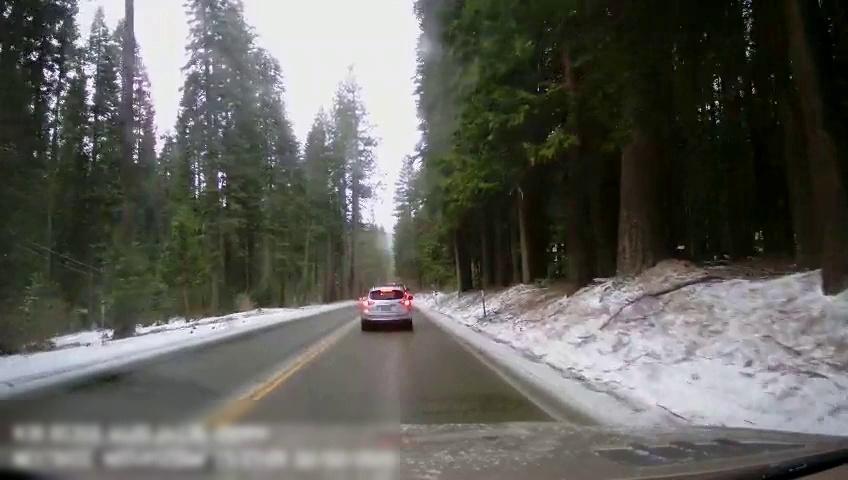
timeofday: Day
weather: Snowy
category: Drivable Space
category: Vehicles | Truck
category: Vehicles | SUV
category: Lanes | Current Lane
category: Lanes | Opposite Lane
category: Lanes | Current Lane